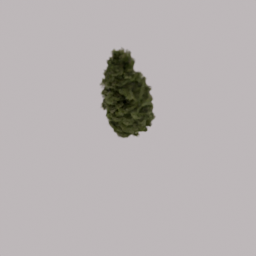
Label: nature